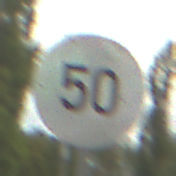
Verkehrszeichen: Geschwindigkeit50
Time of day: MorningAfternoon
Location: Outdoor (Suburban)
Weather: PartlyCloudy
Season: NotSpecified
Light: Natural